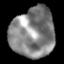
Tissue: lung
Cell type: Epithelial cells
Senescence score: 0.1668
Nuclear area (px): 2136
Mean DAPI intensity: 132.303